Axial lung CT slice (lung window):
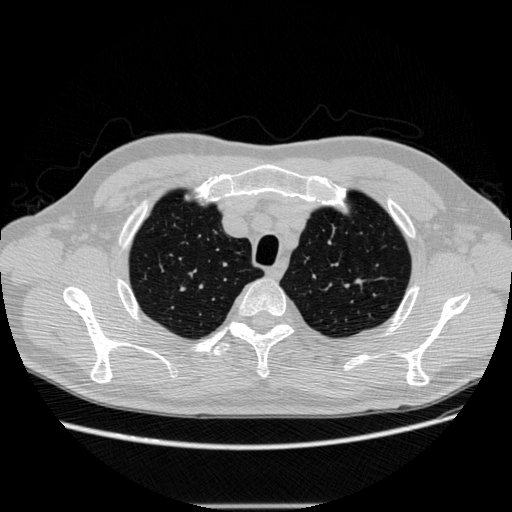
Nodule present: no